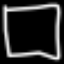
Label: square